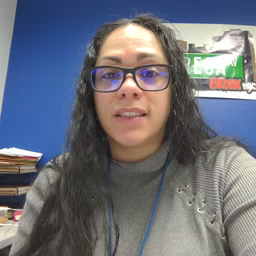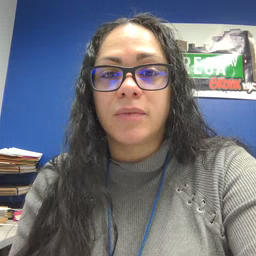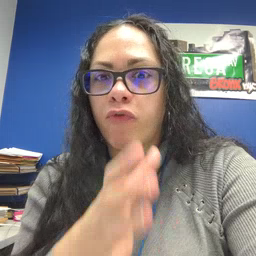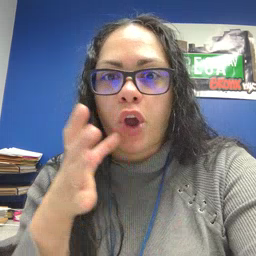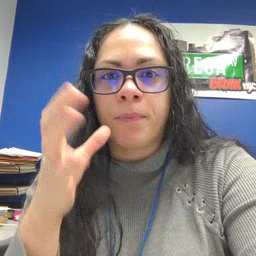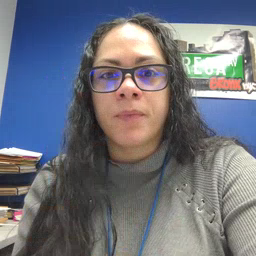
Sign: farm